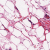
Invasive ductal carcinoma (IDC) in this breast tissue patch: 0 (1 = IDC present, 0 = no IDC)